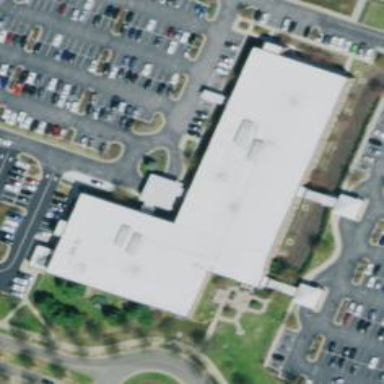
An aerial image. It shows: Healthcare clinic is depicted in the image.